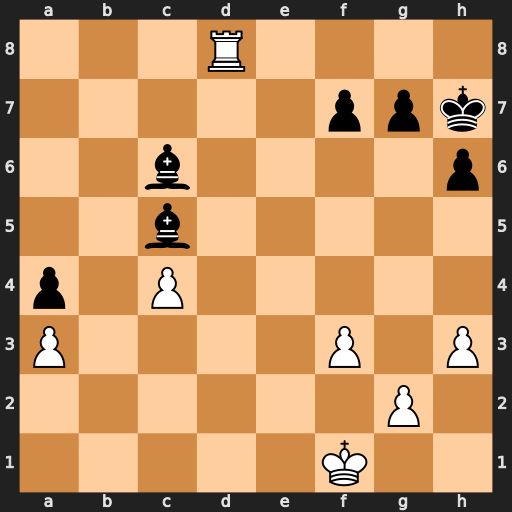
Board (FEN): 3R4/5ppk/2b4p/2b5/p1P5/P4P1P/6P1/5K2
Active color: w
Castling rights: -
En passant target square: -
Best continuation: Rc8 Bxa3 Rxc6